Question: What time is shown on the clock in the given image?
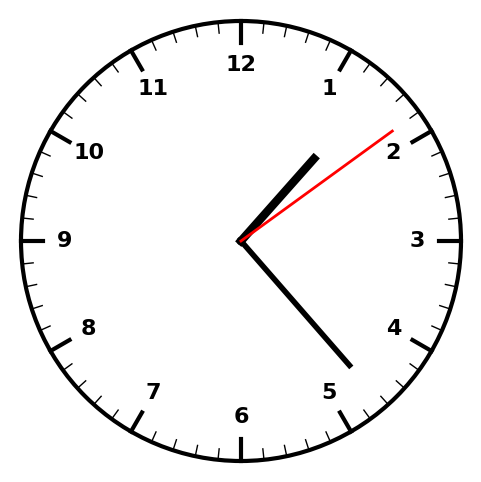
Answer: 01:23:09